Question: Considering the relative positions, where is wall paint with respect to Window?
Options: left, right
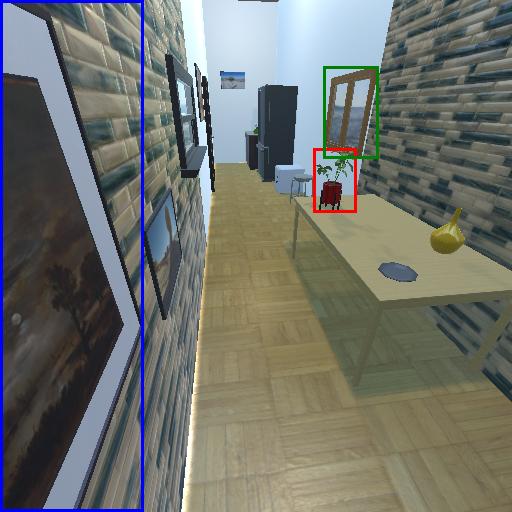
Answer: left